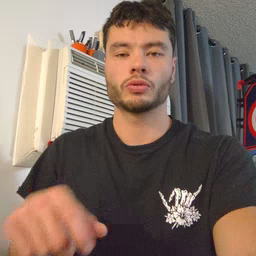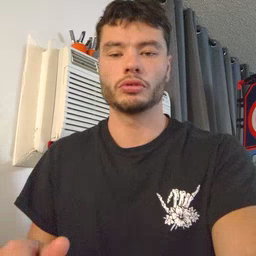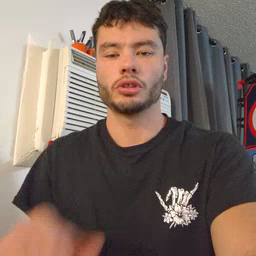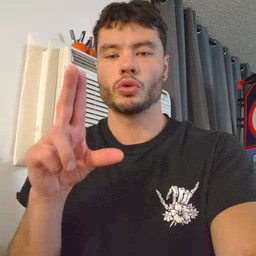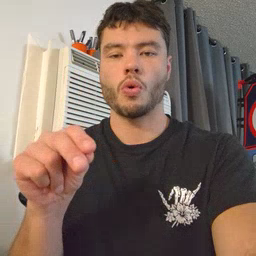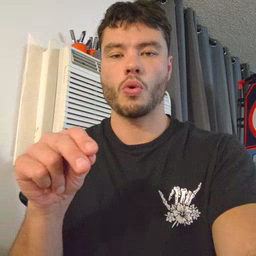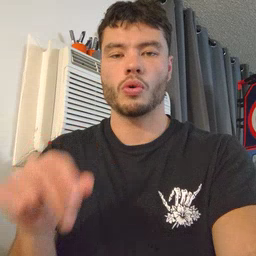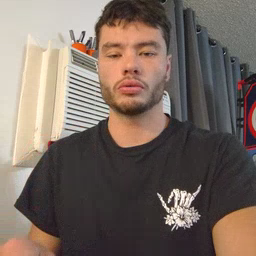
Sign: no